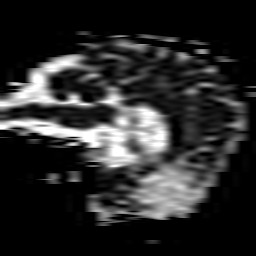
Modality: ADC
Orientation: sagittal
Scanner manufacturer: philips
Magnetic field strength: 1.5 T
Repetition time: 3.122 s
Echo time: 0.06279 s